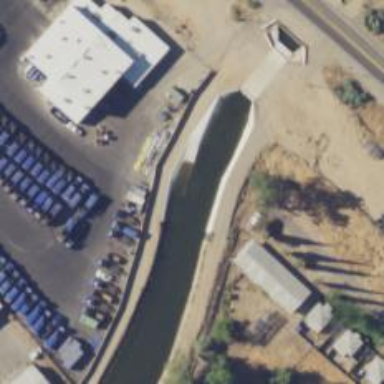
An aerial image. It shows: Canal.